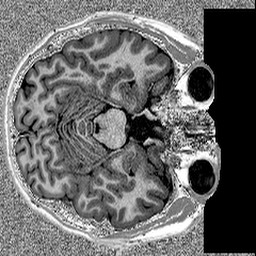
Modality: MP2RAGE
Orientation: axial
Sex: male